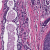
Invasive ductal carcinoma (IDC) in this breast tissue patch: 0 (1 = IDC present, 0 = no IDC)